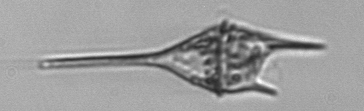
Label: Tripos_lineatus